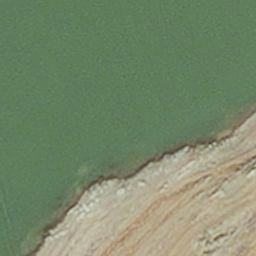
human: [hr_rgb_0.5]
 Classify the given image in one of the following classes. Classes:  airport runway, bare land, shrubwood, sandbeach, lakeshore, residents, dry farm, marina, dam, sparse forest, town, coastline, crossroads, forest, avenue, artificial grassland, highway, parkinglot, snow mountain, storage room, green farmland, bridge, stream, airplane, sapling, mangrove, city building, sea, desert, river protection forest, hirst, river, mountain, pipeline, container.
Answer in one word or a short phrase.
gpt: hirst